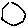
Label: hexagon